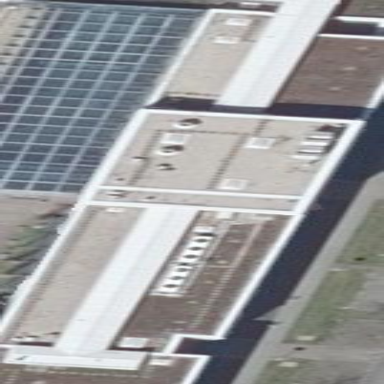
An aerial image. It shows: Part of building.